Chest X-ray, AP view. Patient: 55 years old, sex M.
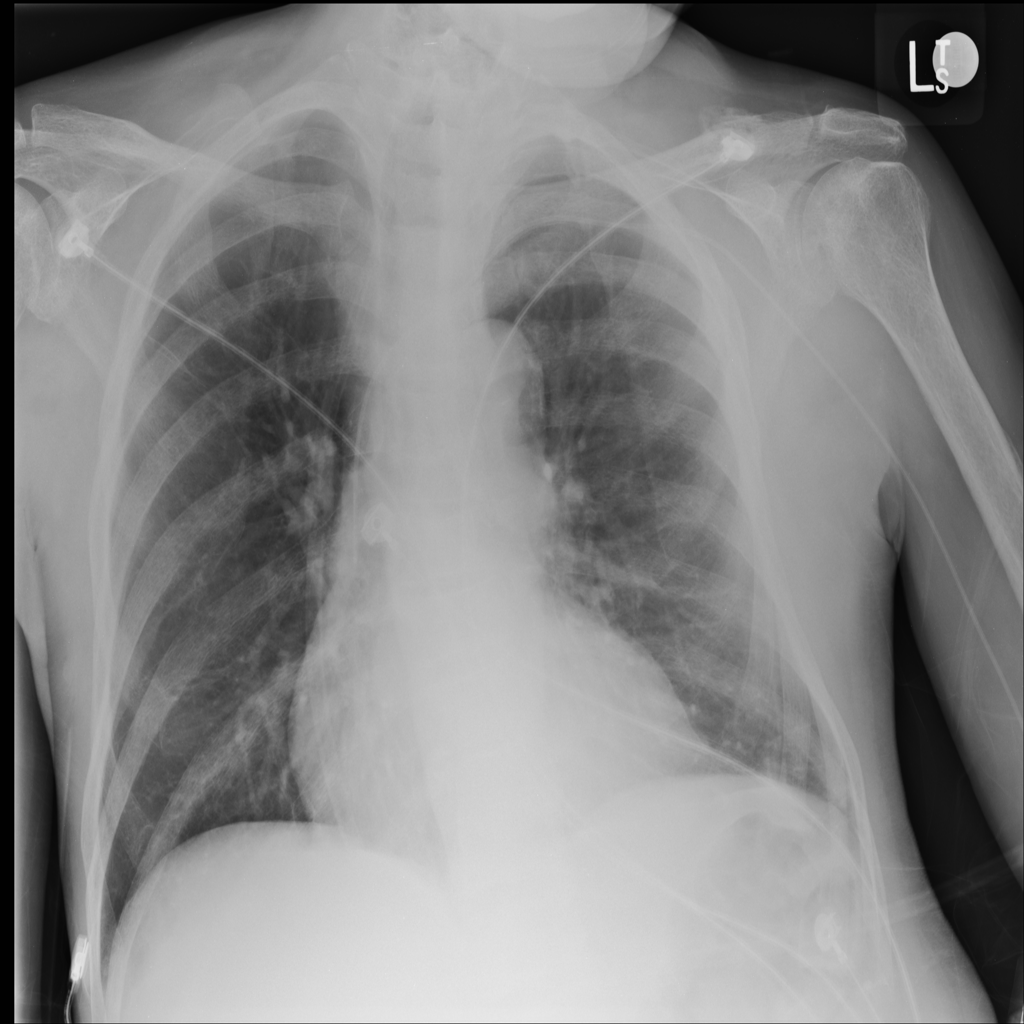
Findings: No Finding